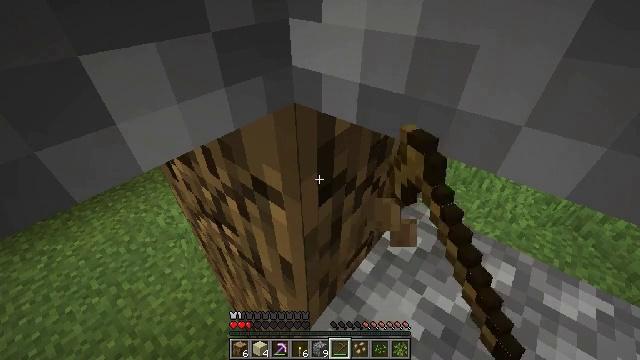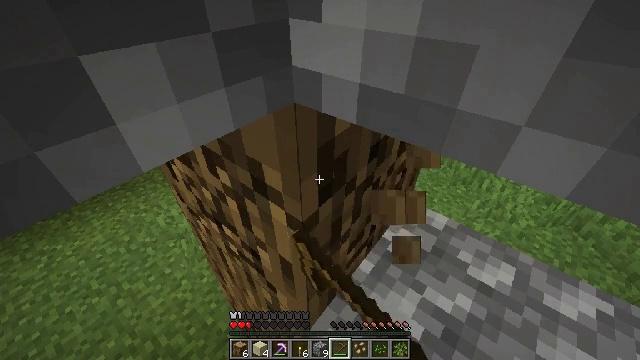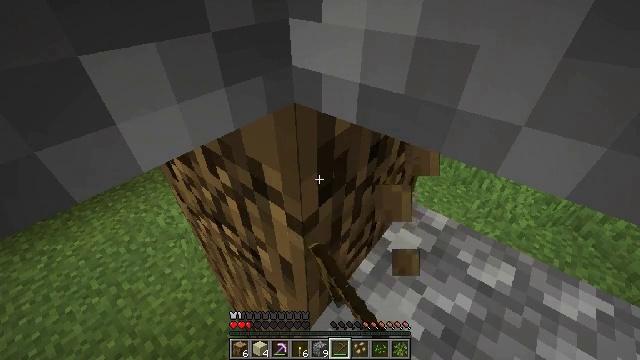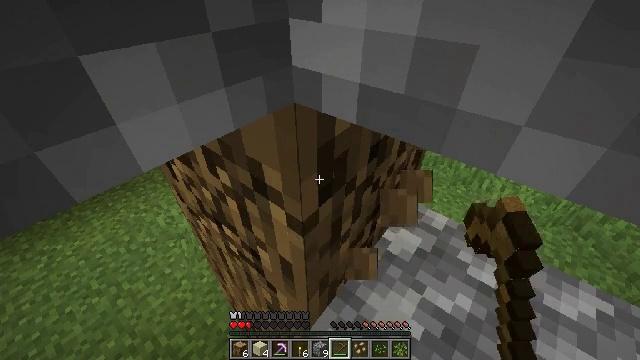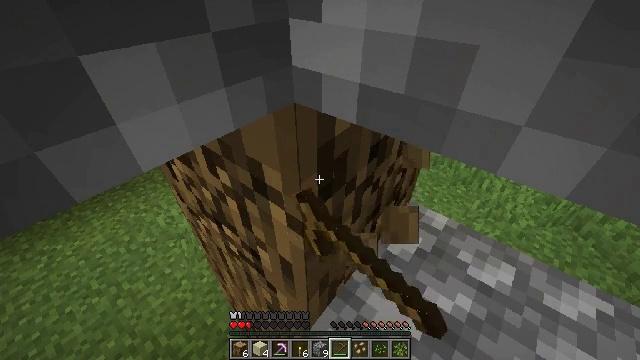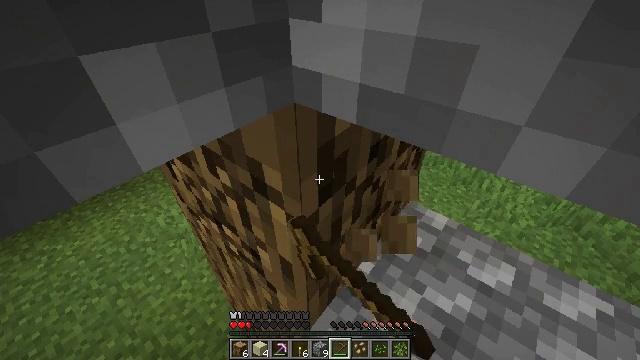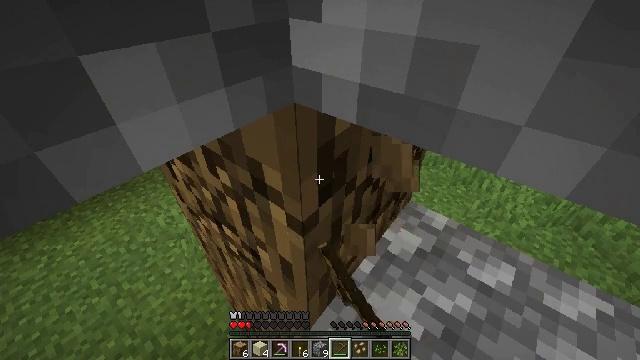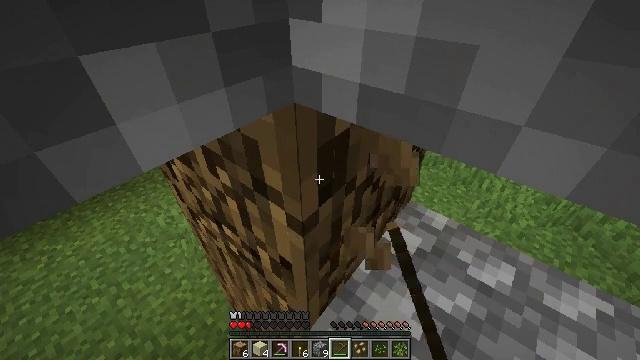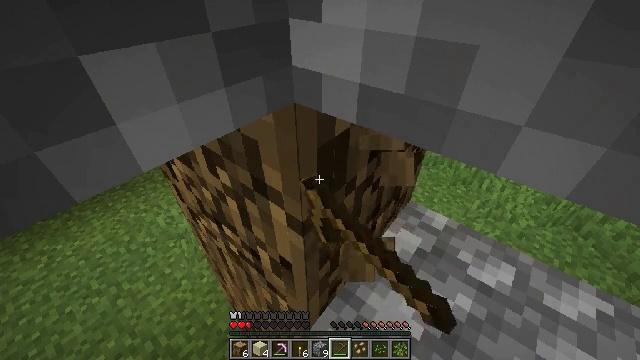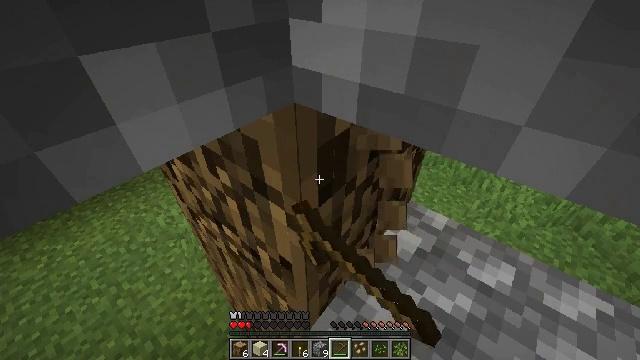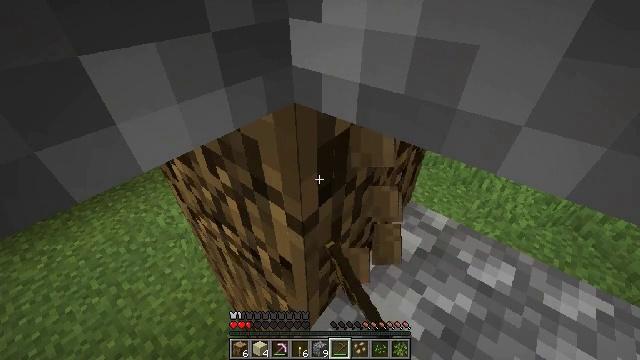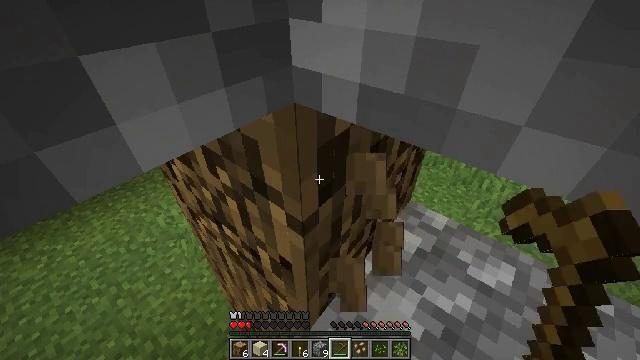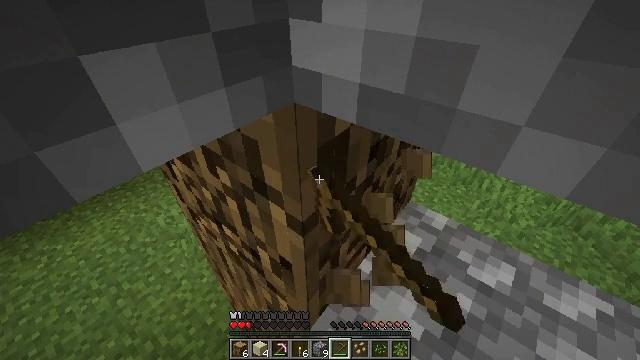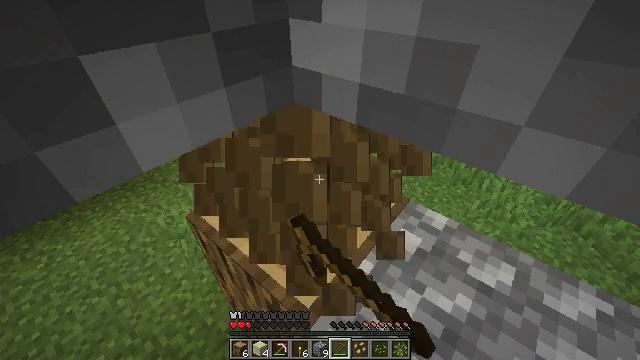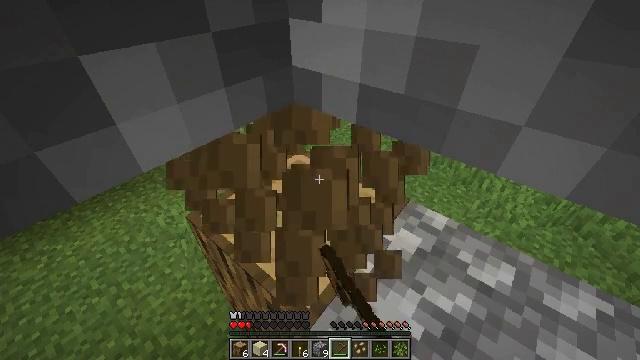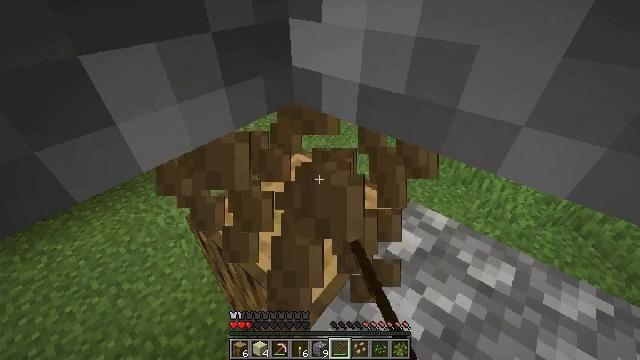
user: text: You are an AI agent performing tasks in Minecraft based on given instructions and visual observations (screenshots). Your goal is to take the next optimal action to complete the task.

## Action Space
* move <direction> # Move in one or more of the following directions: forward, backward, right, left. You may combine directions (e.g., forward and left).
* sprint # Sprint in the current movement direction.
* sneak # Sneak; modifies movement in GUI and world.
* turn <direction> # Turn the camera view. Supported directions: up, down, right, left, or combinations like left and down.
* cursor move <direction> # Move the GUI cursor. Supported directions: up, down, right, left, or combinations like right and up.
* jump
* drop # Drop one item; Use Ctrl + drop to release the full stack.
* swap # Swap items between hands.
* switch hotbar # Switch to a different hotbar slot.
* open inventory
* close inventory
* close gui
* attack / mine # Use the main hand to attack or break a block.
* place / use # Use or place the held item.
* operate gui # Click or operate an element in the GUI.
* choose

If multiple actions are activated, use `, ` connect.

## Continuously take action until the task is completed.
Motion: motion action
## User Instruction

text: Break the tree to get oak logs.
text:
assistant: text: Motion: attack / mine
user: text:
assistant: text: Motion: attack / mine
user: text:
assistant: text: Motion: attack / mine
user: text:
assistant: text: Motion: attack / mine
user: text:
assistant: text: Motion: attack / mine
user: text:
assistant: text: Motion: attack / mine
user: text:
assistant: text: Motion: attack / mine
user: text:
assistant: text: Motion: attack / mine
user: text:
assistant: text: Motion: attack / mine
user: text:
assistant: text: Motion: attack / mine
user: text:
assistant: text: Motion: attack / mine
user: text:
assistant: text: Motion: attack / mine
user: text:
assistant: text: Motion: attack / mine
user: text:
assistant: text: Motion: attack / mine
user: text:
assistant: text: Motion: attack / mine
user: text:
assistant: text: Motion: attack / mine
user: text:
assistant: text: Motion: attack / mine
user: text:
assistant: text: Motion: attack / mine
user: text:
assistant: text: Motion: attack / mine
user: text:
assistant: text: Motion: attack / mine
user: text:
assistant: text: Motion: turn left and down, attack / mine
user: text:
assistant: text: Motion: turn left and down, attack / mine
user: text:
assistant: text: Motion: move forward, attack / mine
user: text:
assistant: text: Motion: move forward, turn down, attack / mine
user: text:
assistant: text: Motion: move forward, turn down, attack / mine
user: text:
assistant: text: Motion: attack / mine
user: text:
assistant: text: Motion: turn down, attack / mine
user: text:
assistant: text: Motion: attack / mine
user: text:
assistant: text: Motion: attack / mine
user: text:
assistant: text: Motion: attack / mine